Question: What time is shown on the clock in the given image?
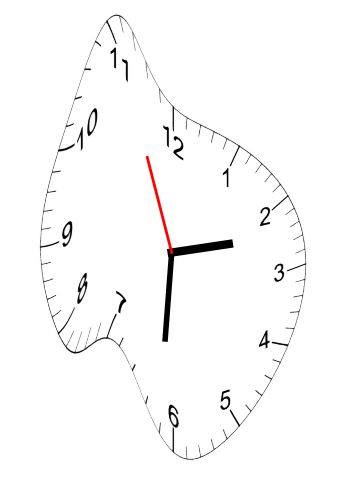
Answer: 02:30:56